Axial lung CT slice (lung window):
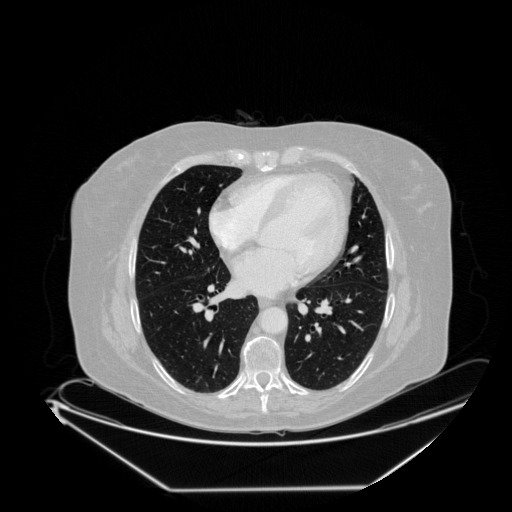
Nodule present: no